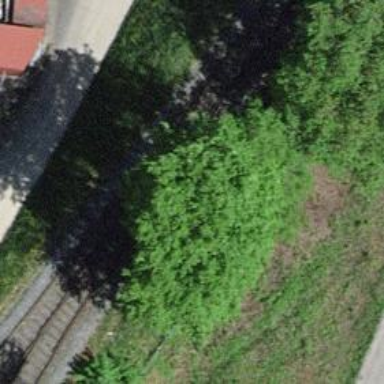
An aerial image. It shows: Railway switch.